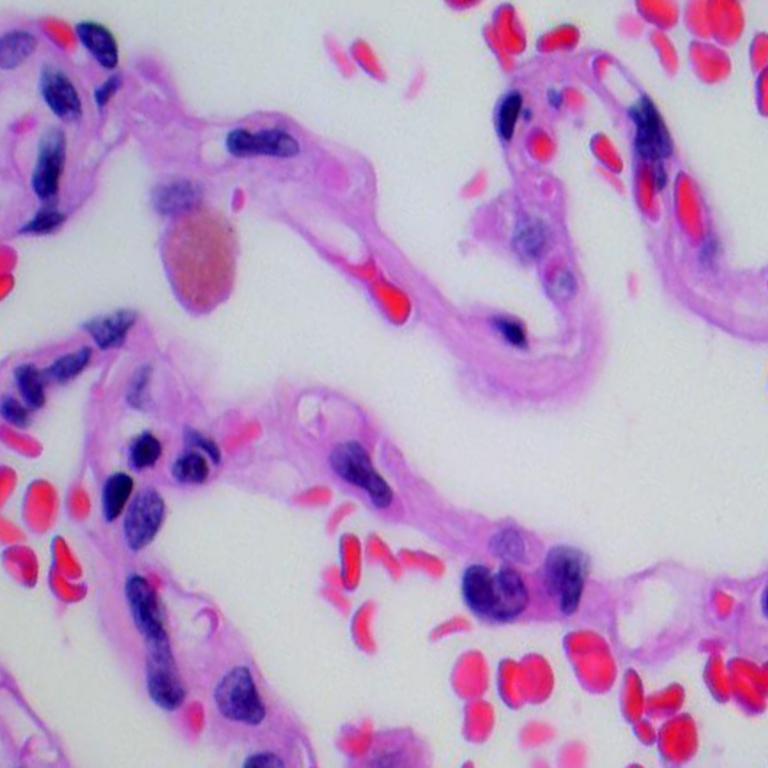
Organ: lung
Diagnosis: benign